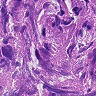
Metastatic tissue present: yes